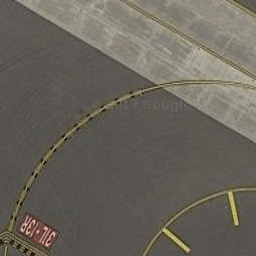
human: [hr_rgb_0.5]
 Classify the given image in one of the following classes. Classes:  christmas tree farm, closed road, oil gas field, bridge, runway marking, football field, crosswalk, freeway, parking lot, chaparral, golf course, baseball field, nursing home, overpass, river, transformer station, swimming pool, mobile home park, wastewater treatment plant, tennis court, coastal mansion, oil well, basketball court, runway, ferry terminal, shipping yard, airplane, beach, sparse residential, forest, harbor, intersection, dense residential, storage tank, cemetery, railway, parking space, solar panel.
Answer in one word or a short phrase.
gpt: runway marking